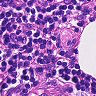
Metastatic tissue present: no